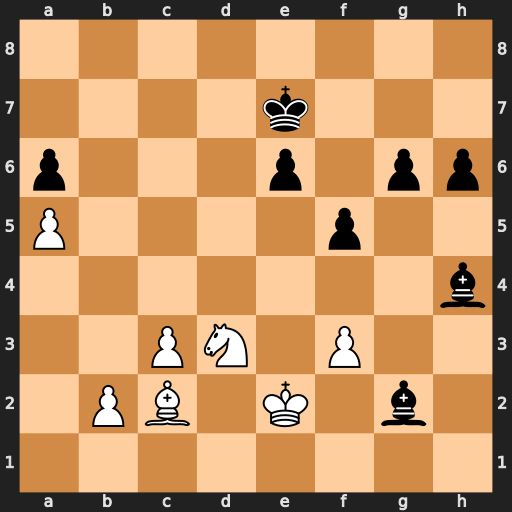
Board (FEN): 8/4k3/p3p1pp/P4p2/7b/2PN1P2/1PB1K1b1/8
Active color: w
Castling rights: -
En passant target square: -
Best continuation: Nf4 Bg3 Nxg2